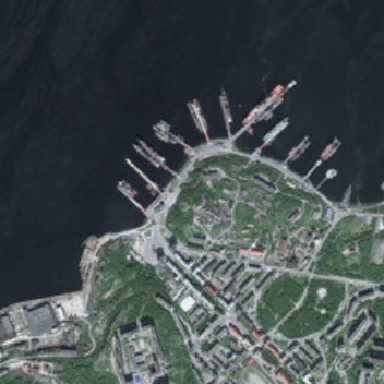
Near the harbor is a dense building .